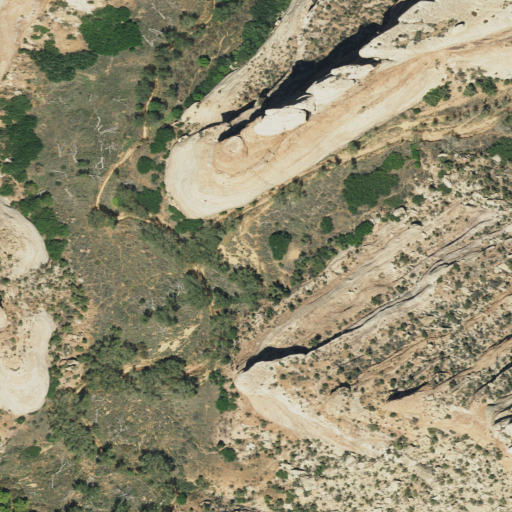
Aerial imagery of valley in Utah named Todie Canyon containing shrub, evergreen forest, barren land, and woody wetlands